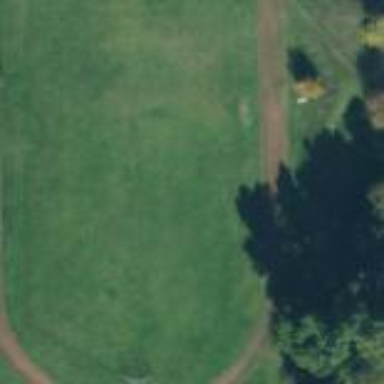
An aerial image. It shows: Athletic track located in leisure land area.